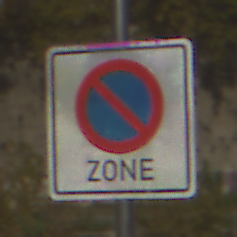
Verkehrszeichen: BeginnEingeschraenktesHalteverbotZone
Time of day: MorningAfternoon
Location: Outdoor (Suburban)
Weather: PartlyCloudy
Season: NotSpecified
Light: Natural